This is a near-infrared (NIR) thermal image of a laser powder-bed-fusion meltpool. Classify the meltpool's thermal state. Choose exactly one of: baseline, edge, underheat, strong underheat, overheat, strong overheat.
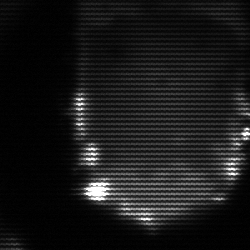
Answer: baseline